Question: The red curve is the original curve, the result of the regression. The blue curve is the monotonic version of the red curve. The thing is that it is increasing instead of decreasing! How can I "turn" this blue curve to fit to the red one?
'''
## data
x <- c(1.009648,1.017896,1.021773,1.043659,1.060277,1.074578,1.075495,1.097086,1.106268,1.110550,1.117795,1.143573,1.166305,1.177850,1.188795,1.198032,1.200526,1.223329,1.235814,1.239068,1.243189,1.260003,1.262732,1.266907,1.269932,1.284472,1.307483,1.323714,1.326705,1.328625,1.372419,1.398703,1.404474,1.414360,1.415909,1.418254,1.430865,1.431476,1.437642,1.438682,1.447056,1.456152,1.457934,1.457993,1.465968,1.478041,1.478076,1.485995,1.486357,1.490379,1.490719)
y <- c(<PHONE>,<PHONE>,<PHONE>,<PHONE>,<PHONE>,<PHONE>,<PHONE>,<PHONE>,<PHONE>,<PHONE>,<PHONE>,<PHONE>,<PHONE>,<PHONE>,<PHONE>,<PHONE>,<PHONE>,<PHONE>,<PHONE>,<PHONE>,<PHONE>,<PHONE>,<PHONE>,<PHONE>,<PHONE>,<PHONE>,<PHONE>,<PHONE>,<PHONE>,<PHONE>,<PHONE>,<PHONE>,<PHONE>,<PHONE>,<PHONE>,<PHONE>,<PHONE>,<PHONE>,<PHONE>,<PHONE>,<PHONE>,<PHONE>,<PHONE>,<PHONE>,<PHONE>,<PHONE>,<PHONE>,<PHONE>,<PHONE>,<PHONE>,<PHONE>)
fit1 <- c(<PHONE>,<PHONE>,<PHONE>,<PHONE>,<PHONE>,<PHONE>,<PHONE>,<PHONE>,<PHONE>,<PHONE>,<PHONE>,<PHONE>,<PHONE>,<PHONE>,<PHONE>,<PHONE>,<PHONE>,<PHONE>,<PHONE>,<PHONE>,<PHONE>,<PHONE>,<PHONE>,<PHONE>,<PHONE>,<PHONE>,<PHONE>,<PHONE>,<PHONE>,<PHONE>,<PHONE>,<PHONE>,<PHONE>,<PHONE>,<PHONE>,<PHONE>,<PHONE>,<PHONE>,<PHONE>,<PHONE>,<PHONE>,<PHONE>,<PHONE>,<PHONE>,<PHONE>,<PHONE>,<PHONE>,<PHONE>,<PHONE>,<PHONE>,-<PHONE>)
fit2 <- c(-<PHONE>,<PHONE>,<PHONE>,<PHONE>,<PHONE>,<PHONE>,<PHONE>,<PHONE>,<PHONE>,<PHONE>,<PHONE>,<PHONE>,<PHONE>,<PHONE>,<PHONE>,<PHONE>,<PHONE>,<PHONE>,<PHONE>,<PHONE>,<PHONE>,<PHONE>,<PHONE>,<PHONE>,<PHONE>,<PHONE>,<PHONE>,<PHONE>,<PHONE>,<PHONE>,<PHONE>,<PHONE>,<PHONE>,<PHONE>,<PHONE>,<PHONE>,<PHONE>,<PHONE>,<PHONE>,<PHONE>,<PHONE>,<PHONE>,<PHONE>,<PHONE>,<PHONE>,<PHONE>,<PHONE>,<PHONE>,<PHONE>,<PHONE>,<PHONE>)
## picture
plot(x, y)
lines(x, fit1, col=2) # red curve
lines(x, fit2, col=4) # blue curve
'''

'''
lines(x, fit2[length(fit2):1])
'''
This, of course, does not work due to the structure of X values.
The object "fit2" is the output of the function rearrangement(). It is always monotonically increasing. So in the other words, I am not sure how to match values to .
'''
library(Rearrangement)
fit2 <- rearrangement(x=as.data.frame(x), y=fit1)
'''
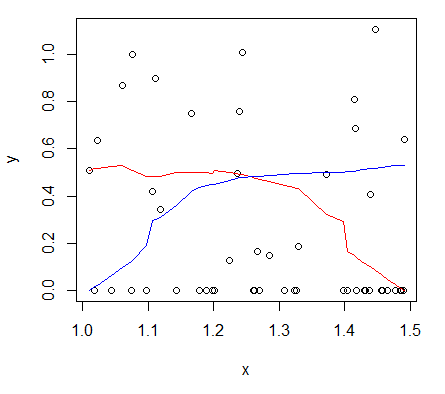
Answer: Better way to deal with your problem:
Since your curve is monotonically decreasing, and 'rearrangement' only returns monotonically increasing curves:
'''
## rearrange the negative fit1
fit3 <- rearrangement(x=as.data.frame(x), y = - fit1)
## plot the negative rearranged fit3
plot(x, y)
lines(x, -fit3); points(x, -fit3, col=2)
lines(x, fit2); points(x, fit2, col=3)
'''

So no fancy 'diff' rearrangements for plotting is needed. The x values you get in 'fit3' are the same from your data and 'fit1'.
---
Another approach under the assumption that you have an object 'fit' that can be used with 'predict' (if for example you used something like 'glm' to do the regression):
'''
## New x data, equidistant
newx <- data.frame(x = seq(1, 1.5, 0.01))
## Predict using the fitted model
pr <- predict(fit, type = "response", newdata = newx)
## Make the result monotonic
re <- rearrangement(x = newx, y = pr)
## Plot reversing the order of 'newx'
lines(rev(newx$x), re)
'''
Hope it helps,
alex